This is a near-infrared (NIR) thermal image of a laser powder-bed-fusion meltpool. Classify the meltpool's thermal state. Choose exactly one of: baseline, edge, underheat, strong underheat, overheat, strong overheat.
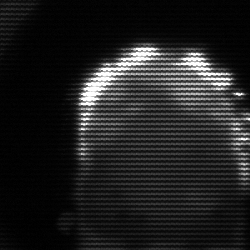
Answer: baseline